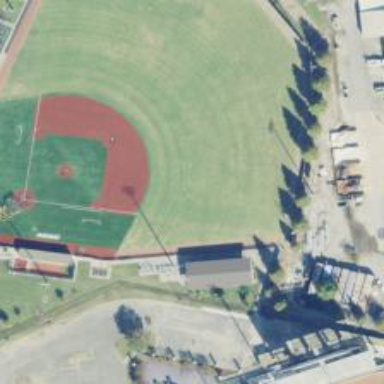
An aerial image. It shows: Baseball pitch for leisure land activities.